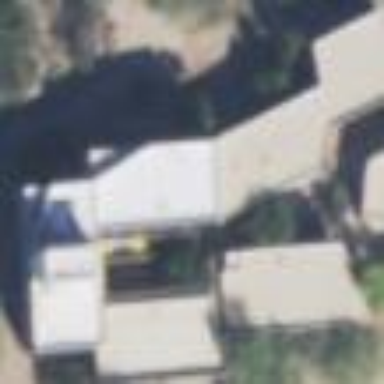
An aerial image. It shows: School building.